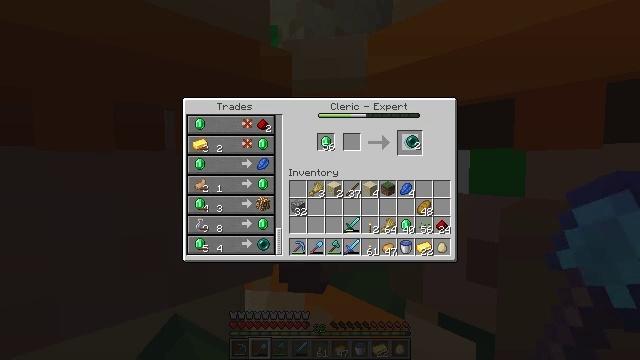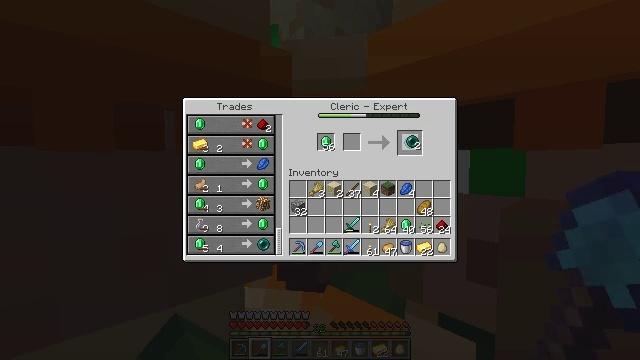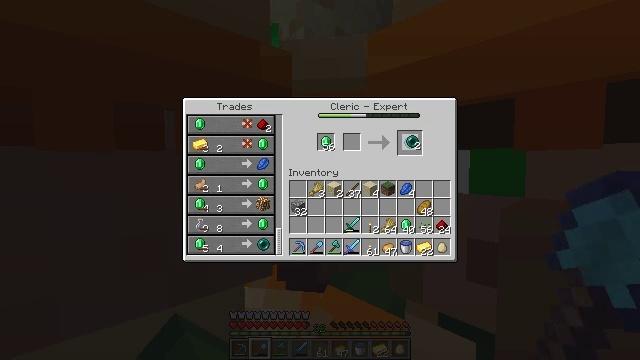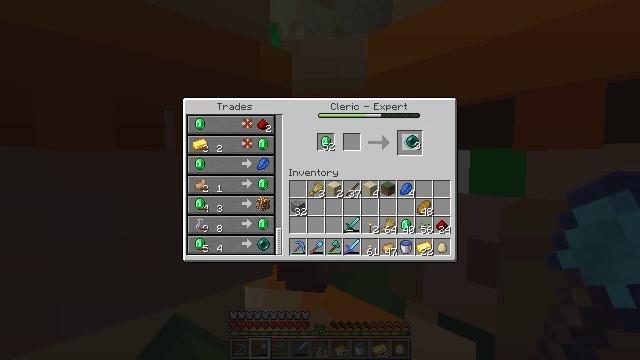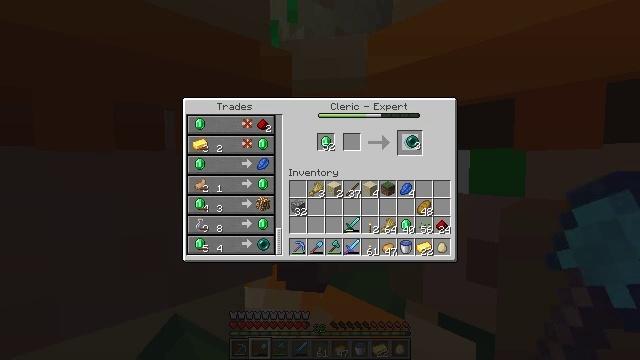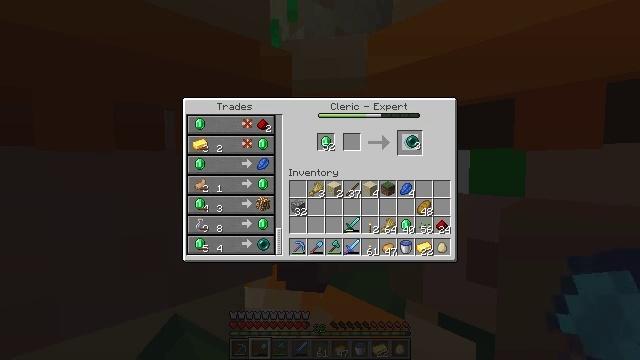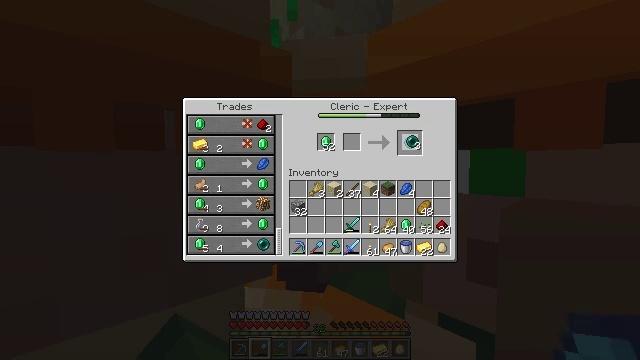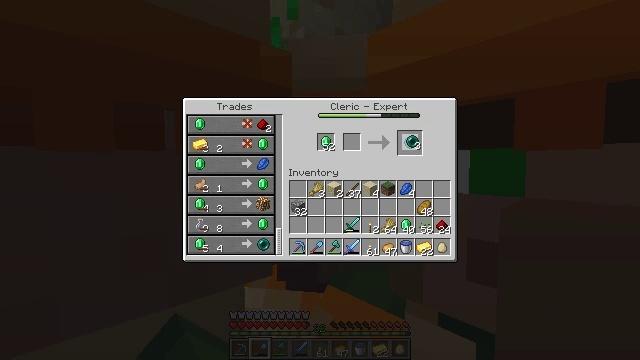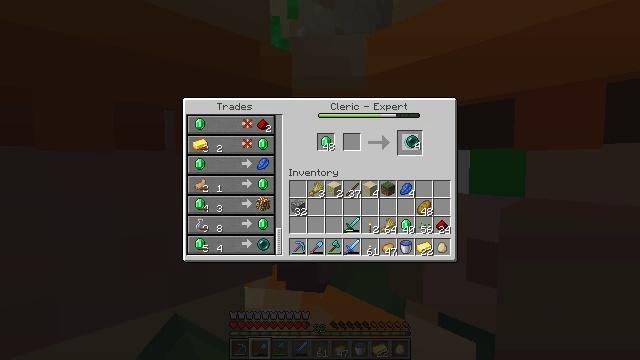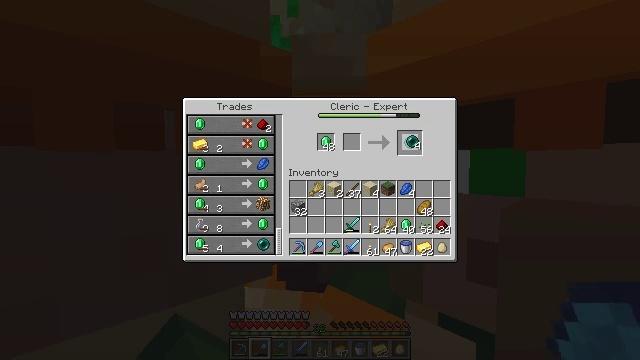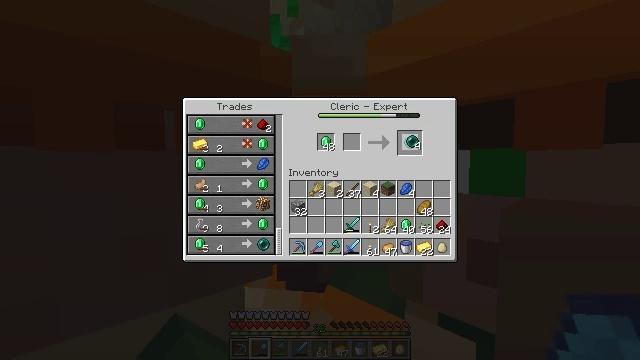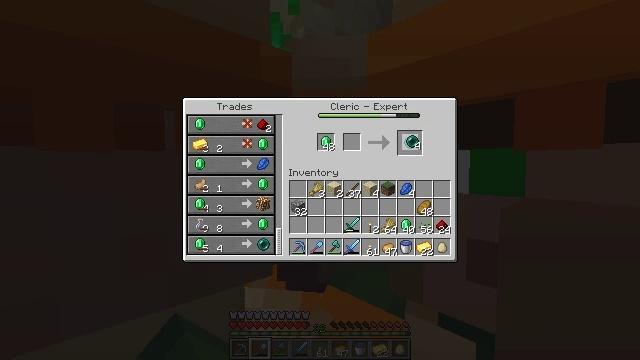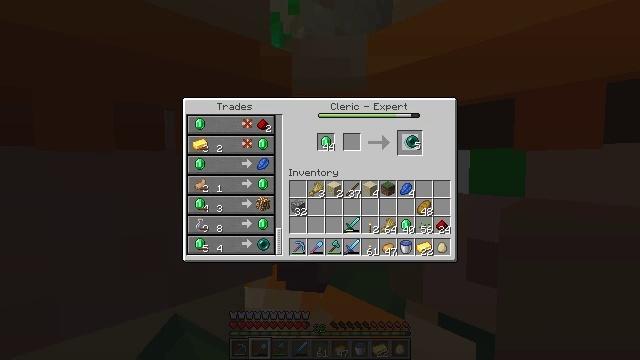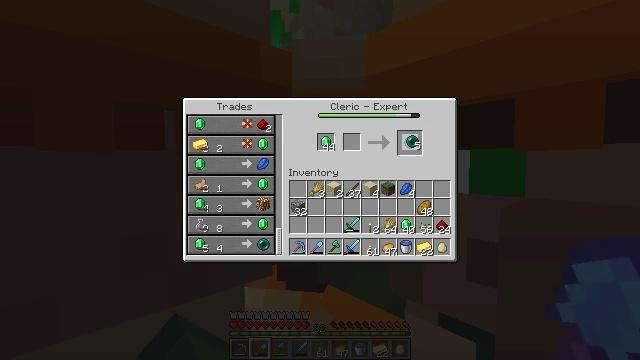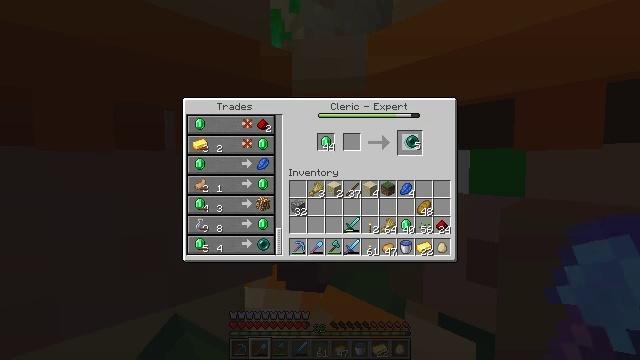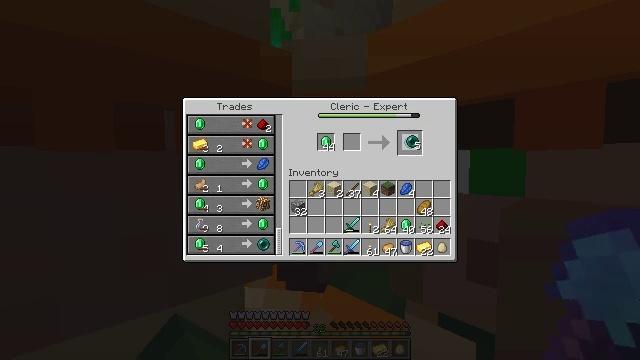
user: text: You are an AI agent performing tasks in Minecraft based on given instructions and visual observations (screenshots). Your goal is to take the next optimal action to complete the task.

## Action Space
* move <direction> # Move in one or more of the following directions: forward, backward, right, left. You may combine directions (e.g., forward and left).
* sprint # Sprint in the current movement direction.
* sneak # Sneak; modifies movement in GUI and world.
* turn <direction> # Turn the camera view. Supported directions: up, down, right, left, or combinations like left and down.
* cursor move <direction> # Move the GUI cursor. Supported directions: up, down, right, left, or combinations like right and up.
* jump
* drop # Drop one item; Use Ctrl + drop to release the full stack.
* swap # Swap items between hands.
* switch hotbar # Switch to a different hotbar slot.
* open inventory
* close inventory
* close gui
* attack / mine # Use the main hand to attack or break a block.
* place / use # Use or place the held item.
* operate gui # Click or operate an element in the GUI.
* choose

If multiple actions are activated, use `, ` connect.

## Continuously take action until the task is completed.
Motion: motion action
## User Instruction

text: Form an ender pearl.
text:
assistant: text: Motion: operate gui
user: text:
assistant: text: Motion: operate gui
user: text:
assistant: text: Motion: no_op
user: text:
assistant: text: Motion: no_op
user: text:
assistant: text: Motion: operate gui
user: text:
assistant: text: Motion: operate gui
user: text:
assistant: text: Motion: operate gui
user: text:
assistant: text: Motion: no_op
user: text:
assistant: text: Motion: operate gui
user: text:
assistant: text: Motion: operate gui
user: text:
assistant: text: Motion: operate gui
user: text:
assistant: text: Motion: no_op
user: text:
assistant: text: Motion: operate gui
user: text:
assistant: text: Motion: operate gui
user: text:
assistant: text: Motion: operate gui
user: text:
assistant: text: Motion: no_op
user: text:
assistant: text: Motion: operate gui
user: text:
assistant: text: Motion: operate gui
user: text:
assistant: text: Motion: operate gui
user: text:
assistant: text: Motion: operate gui
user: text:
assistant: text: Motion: operate gui
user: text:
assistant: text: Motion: operate gui
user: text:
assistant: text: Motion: operate gui
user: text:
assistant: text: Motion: operate gui
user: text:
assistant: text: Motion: operate gui
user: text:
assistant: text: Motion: operate gui
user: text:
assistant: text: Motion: operate gui
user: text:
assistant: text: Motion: operate gui
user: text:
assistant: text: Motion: operate gui
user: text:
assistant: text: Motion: operate gui